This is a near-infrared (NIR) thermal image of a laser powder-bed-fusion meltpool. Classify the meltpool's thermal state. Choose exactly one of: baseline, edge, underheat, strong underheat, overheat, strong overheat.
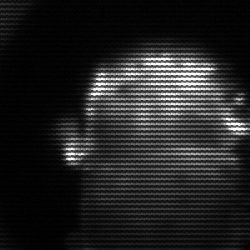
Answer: baseline